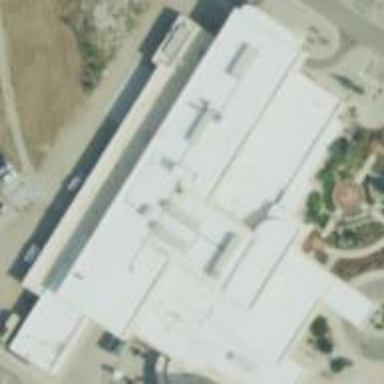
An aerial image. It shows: Hospital building.